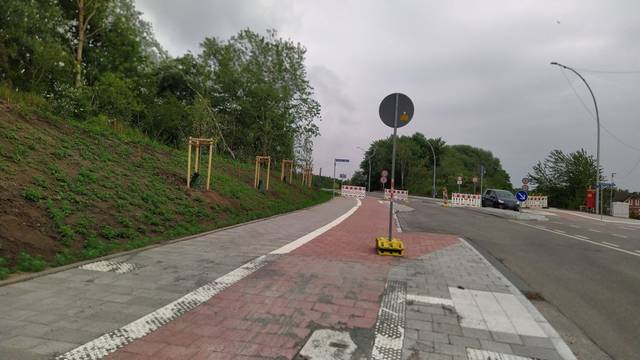
Region: Germany
Coordinates: 53.495, 9.917